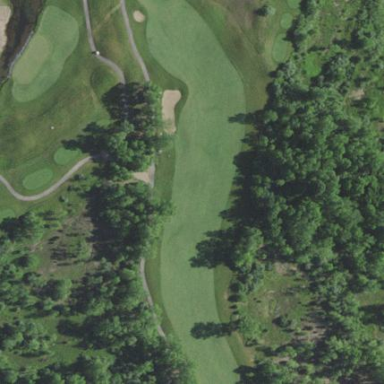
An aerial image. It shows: Grassy area designated as golf fairway.